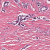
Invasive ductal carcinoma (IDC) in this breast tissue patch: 1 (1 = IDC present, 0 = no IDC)